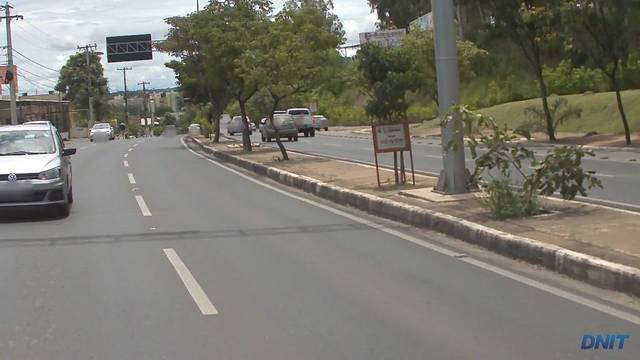
Region: Brazil
Coordinates: -15.582, -56.091